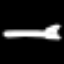
Label: fork